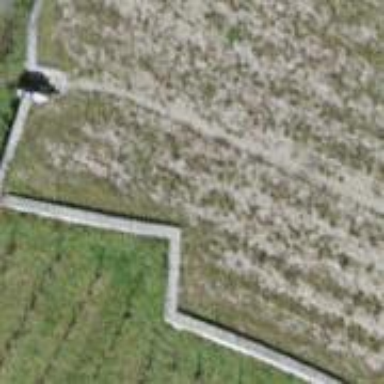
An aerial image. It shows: Retaining wall.